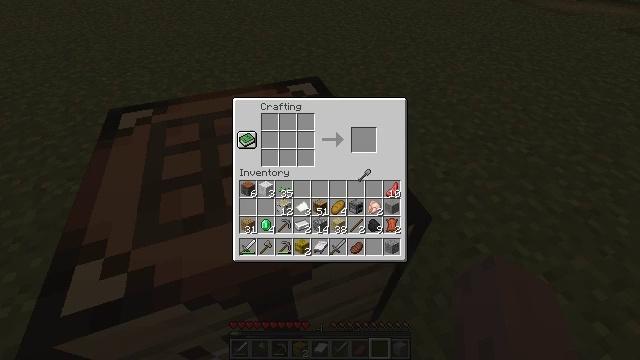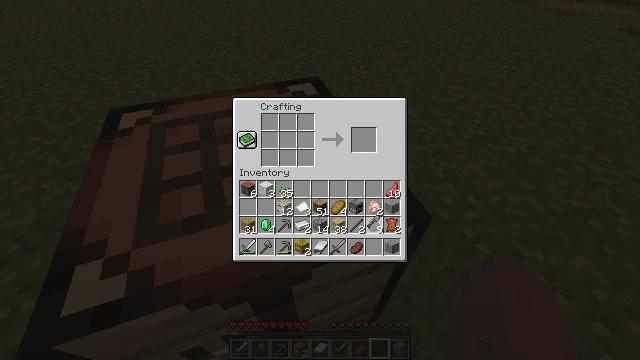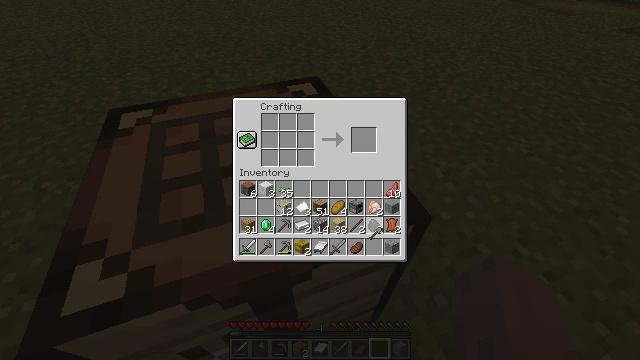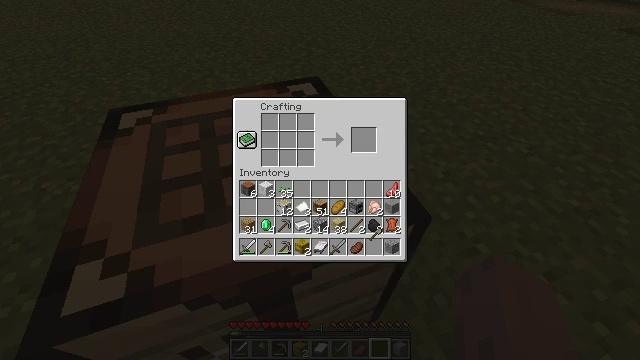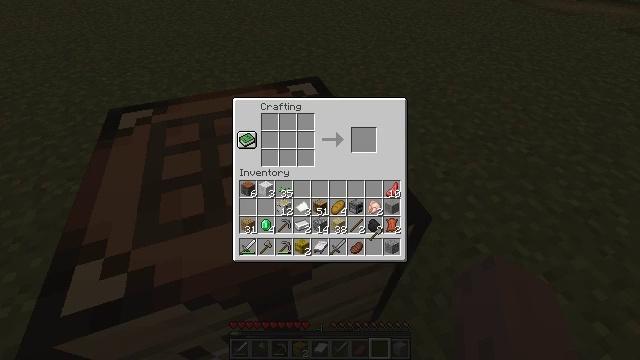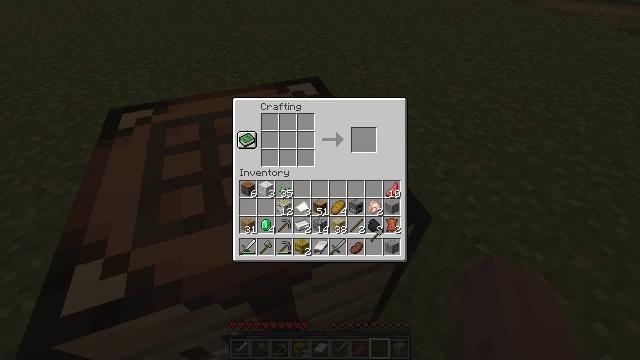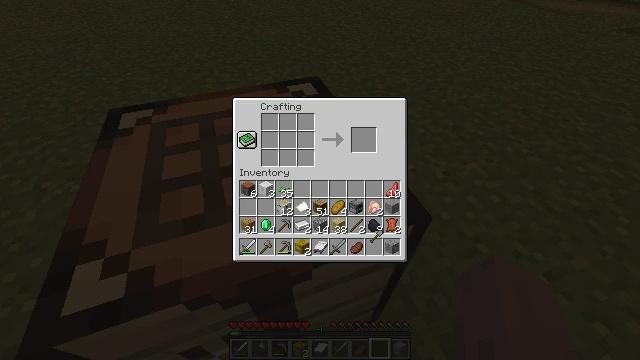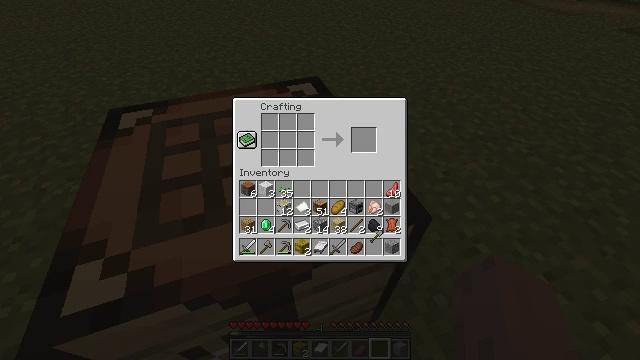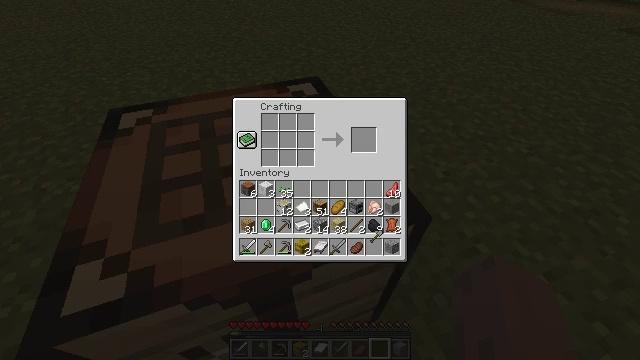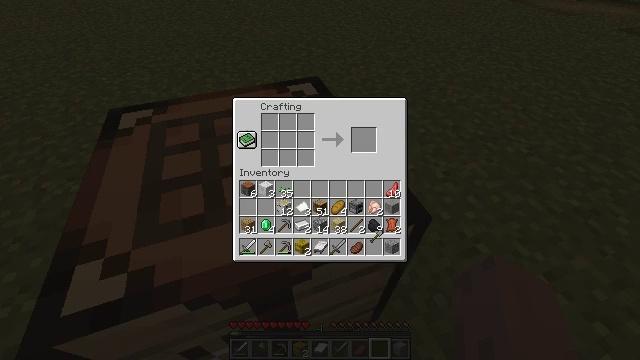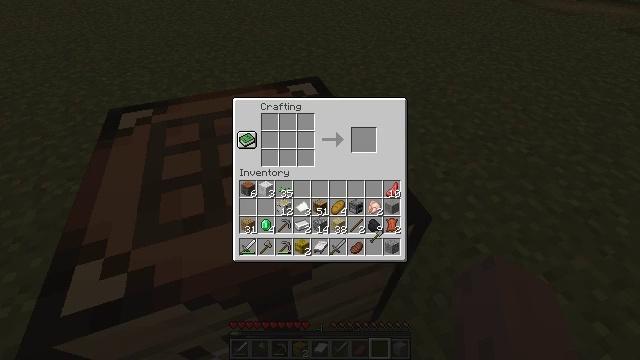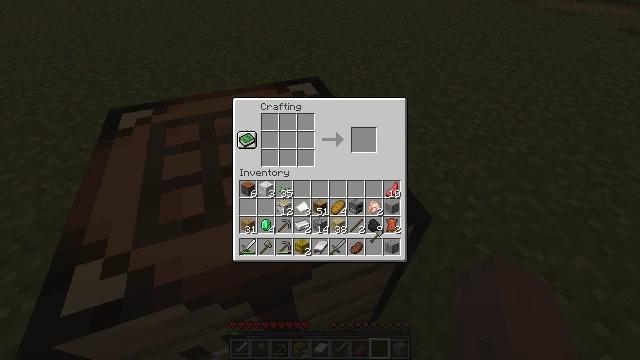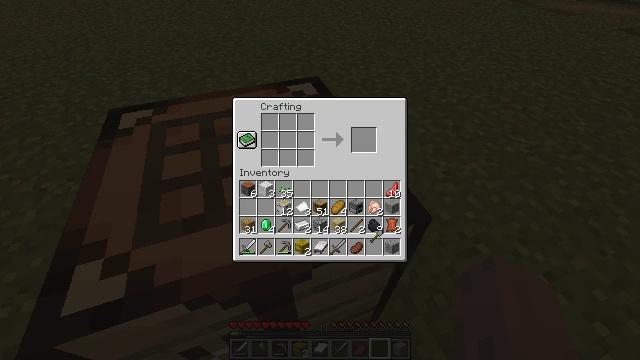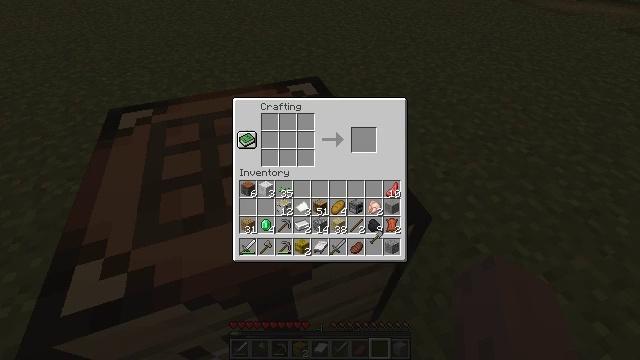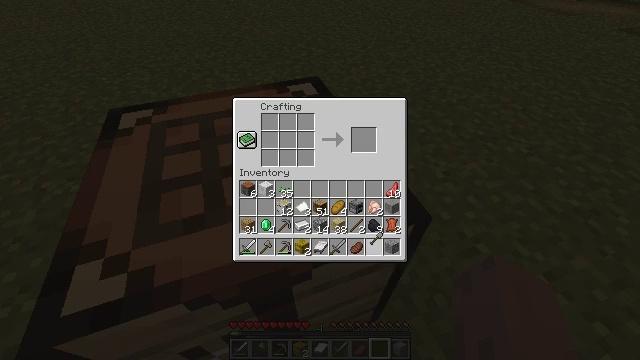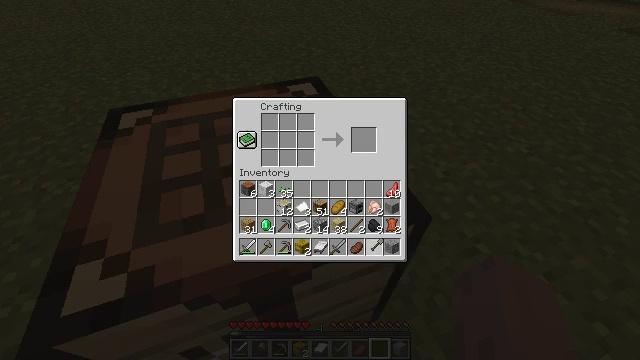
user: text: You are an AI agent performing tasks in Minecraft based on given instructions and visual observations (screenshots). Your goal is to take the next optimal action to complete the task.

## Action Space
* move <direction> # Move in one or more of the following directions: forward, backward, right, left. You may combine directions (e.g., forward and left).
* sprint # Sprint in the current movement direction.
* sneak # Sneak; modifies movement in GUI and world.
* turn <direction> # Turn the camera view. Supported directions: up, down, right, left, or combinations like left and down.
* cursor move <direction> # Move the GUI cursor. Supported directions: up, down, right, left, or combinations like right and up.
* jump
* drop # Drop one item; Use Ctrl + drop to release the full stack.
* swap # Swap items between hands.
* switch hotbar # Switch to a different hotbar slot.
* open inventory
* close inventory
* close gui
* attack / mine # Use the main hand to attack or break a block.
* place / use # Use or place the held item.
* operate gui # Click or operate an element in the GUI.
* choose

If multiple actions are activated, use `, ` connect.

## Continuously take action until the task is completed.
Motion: motion action
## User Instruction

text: Harvest tall grass for seeds.
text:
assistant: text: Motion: cursor move right and down, open gui
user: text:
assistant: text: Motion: cursor move down
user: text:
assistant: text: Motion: no_op
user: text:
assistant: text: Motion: no_op
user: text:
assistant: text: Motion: no_op
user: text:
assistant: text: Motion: no_op
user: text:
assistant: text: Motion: no_op
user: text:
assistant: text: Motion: no_op
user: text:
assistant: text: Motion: no_op
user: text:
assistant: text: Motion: operate gui
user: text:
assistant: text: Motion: operate gui
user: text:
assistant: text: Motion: no_op
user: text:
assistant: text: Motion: no_op
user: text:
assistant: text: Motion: no_op
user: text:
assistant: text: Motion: no_op
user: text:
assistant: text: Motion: no_op
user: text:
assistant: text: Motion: no_op
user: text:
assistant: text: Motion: no_op
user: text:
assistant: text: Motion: operate gui
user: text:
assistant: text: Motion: operate gui
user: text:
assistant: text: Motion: operate gui
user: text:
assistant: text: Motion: no_op
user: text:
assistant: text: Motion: no_op
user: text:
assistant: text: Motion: no_op
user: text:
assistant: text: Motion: no_op
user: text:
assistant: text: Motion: cursor move up
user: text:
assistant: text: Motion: no_op
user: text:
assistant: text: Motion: no_op
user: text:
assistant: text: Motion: cursor move up
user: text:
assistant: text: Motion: cursor move up